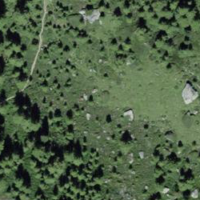
EUNIS habitat code: 41
Species observed at this site:
Vaccinium uliginosum